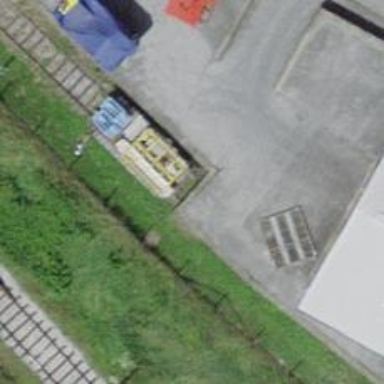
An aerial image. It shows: Railway buffer stop.